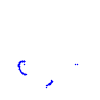
Particle: kaon